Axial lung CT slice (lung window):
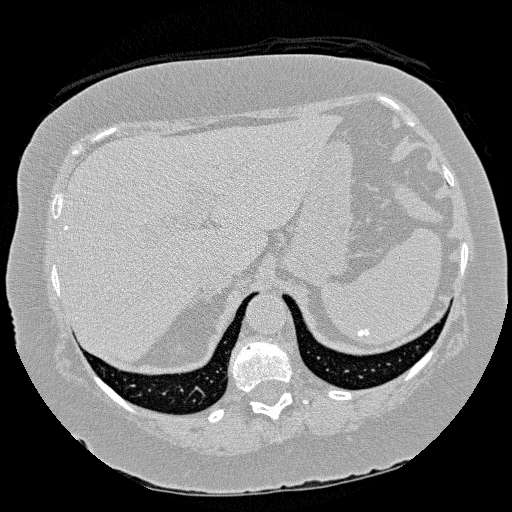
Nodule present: no